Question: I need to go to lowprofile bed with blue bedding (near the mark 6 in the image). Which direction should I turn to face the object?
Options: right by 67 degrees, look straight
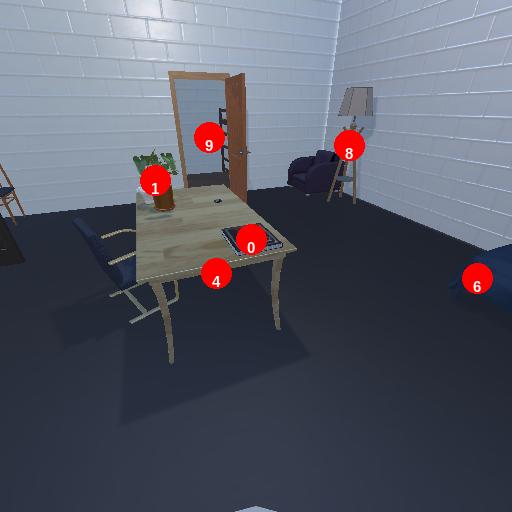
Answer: right by 67 degrees